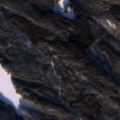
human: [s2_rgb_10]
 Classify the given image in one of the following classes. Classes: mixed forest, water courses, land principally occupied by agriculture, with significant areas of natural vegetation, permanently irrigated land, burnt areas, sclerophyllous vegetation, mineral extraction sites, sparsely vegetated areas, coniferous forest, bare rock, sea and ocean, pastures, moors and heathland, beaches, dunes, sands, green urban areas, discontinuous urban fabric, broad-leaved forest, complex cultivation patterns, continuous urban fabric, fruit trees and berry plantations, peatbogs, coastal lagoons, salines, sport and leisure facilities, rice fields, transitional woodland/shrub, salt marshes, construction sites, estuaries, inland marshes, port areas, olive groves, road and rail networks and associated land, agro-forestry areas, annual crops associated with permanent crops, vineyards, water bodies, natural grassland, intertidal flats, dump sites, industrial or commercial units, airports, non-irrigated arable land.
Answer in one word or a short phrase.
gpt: coniferous forest, mixed forest, water bodies